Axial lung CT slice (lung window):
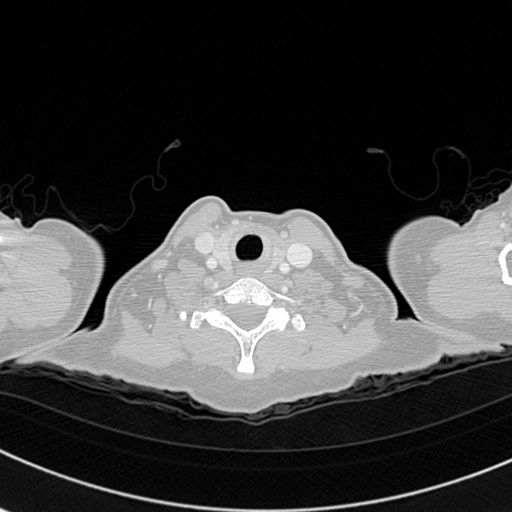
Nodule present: no